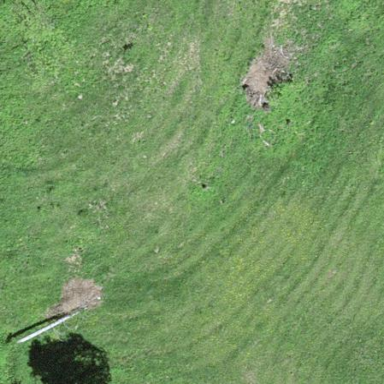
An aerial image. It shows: Beautiful meadow.